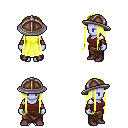
a pixel art fantasy rpg character, female body template, dark elf, purple skin, maroon pirate shirt, robe skirt, gold extra-long hairstyle, chain helm, cloth bracers, maroon shoes, four views (front, back, left, right), 2x2 character sprite sheet, small pixel art, hard edges, no anti-aliasing